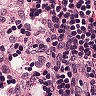
Metastatic tissue present: no